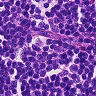
Metastatic tissue present: no